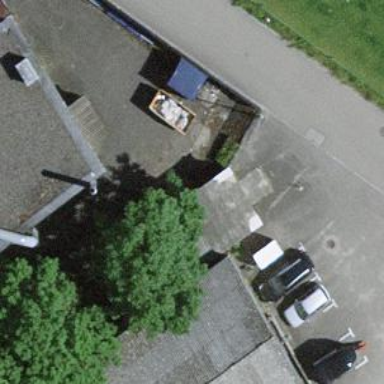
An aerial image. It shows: Service building.